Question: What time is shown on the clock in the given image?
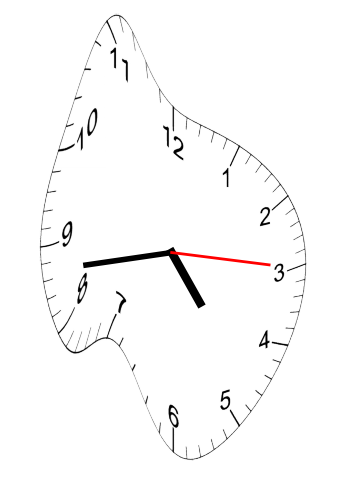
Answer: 04:43:15